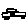
Label: car